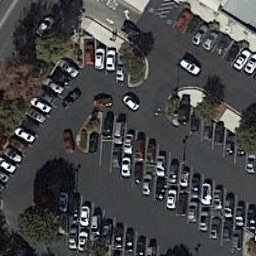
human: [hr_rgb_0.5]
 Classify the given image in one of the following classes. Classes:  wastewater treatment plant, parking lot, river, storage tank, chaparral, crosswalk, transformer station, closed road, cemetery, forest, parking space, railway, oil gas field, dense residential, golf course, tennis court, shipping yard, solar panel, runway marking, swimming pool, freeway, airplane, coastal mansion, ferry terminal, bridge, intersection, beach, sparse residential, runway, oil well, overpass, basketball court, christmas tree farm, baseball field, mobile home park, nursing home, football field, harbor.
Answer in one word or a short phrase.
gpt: parking lot